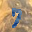
Label: 7